Question: I want to create some thing like drawer menu that open from bottom of screen.
some thing like blow image. Also I want to know is that any special name?
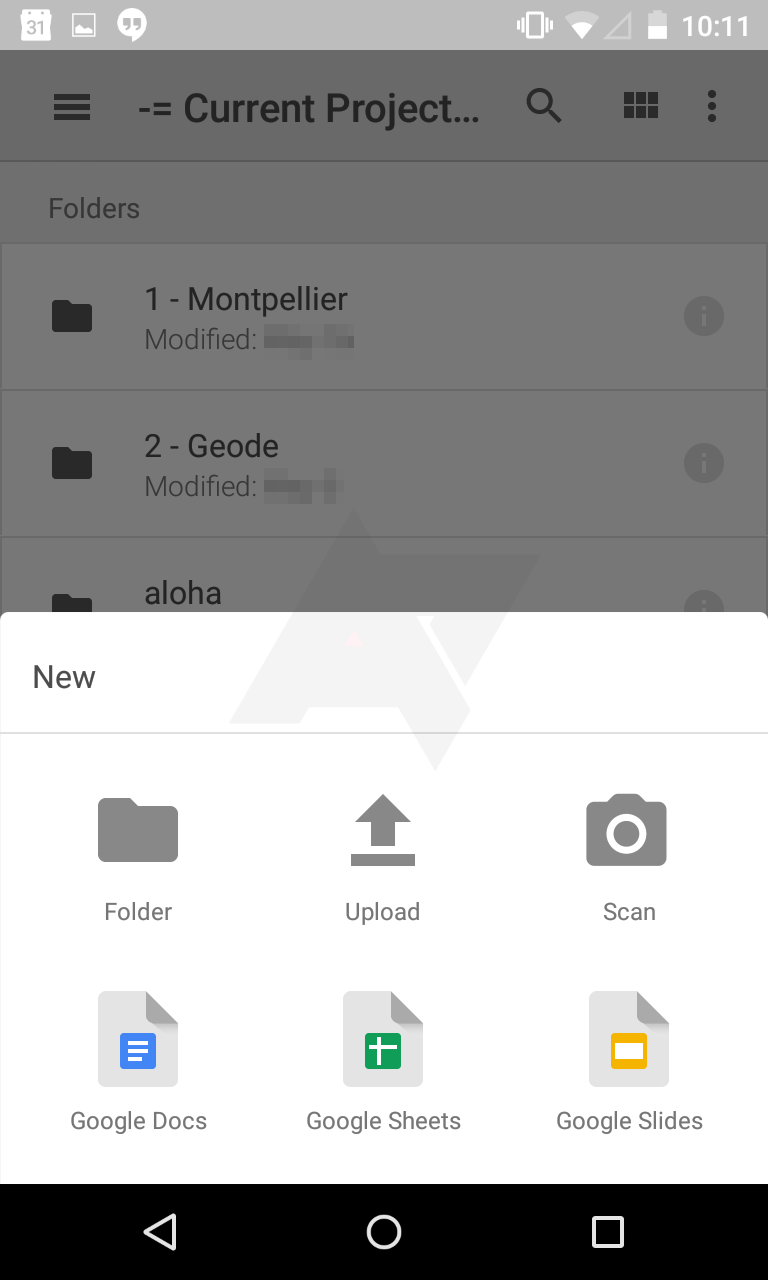
Answer: You can use BottomSheet library. It works on Android 2.1+
<URL>